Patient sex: M
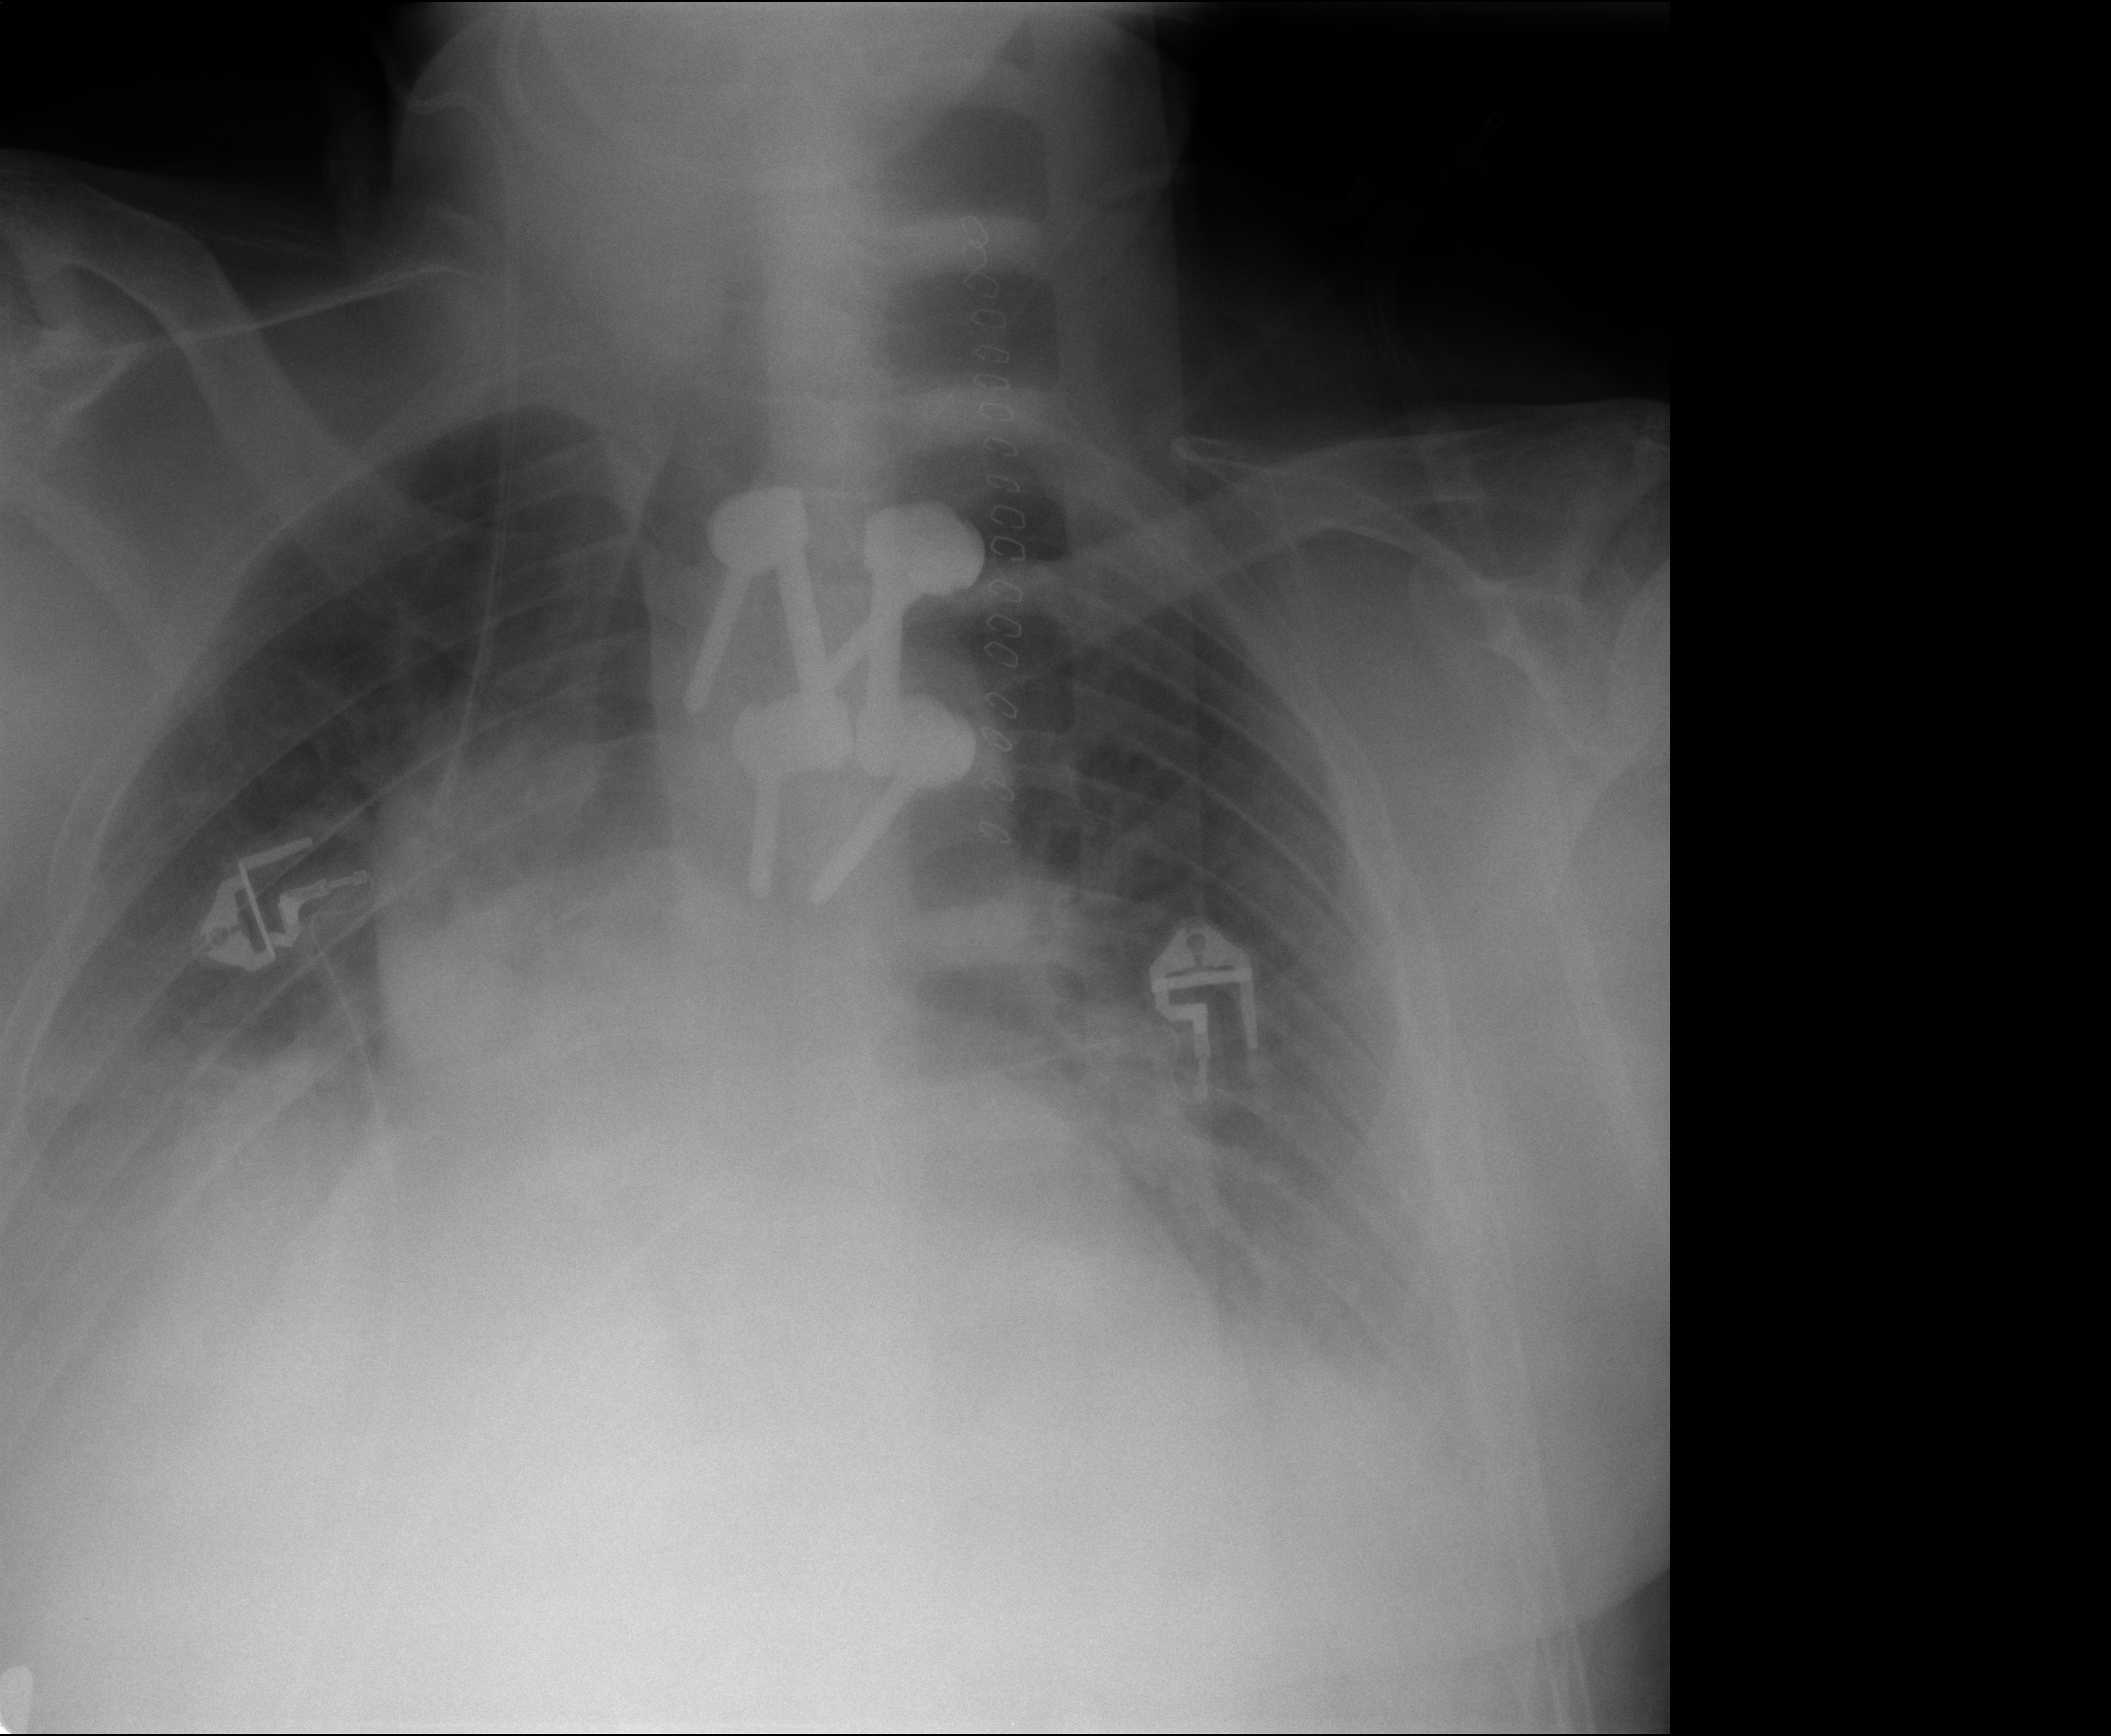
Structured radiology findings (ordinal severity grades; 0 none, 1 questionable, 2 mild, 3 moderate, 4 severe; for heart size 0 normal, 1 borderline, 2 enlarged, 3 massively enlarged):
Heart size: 2
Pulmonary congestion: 1
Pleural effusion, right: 2
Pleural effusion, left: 1
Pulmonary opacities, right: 2
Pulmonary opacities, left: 0
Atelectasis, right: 2
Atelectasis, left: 2